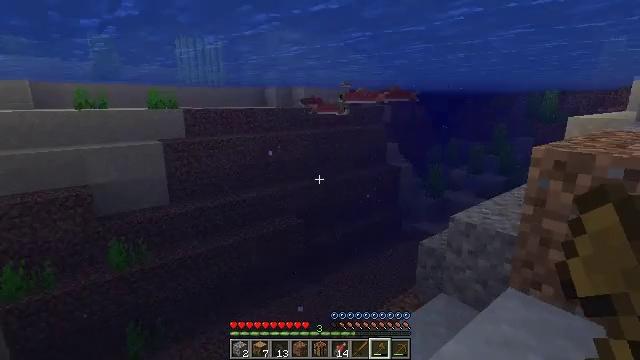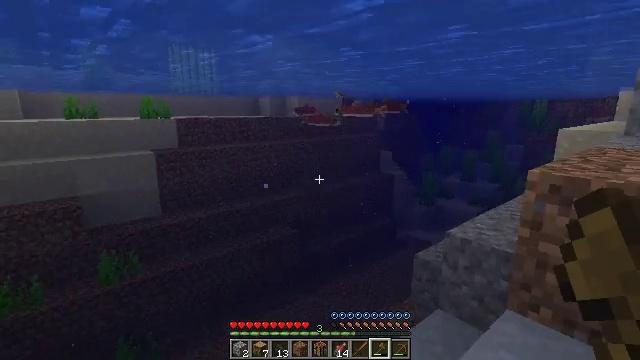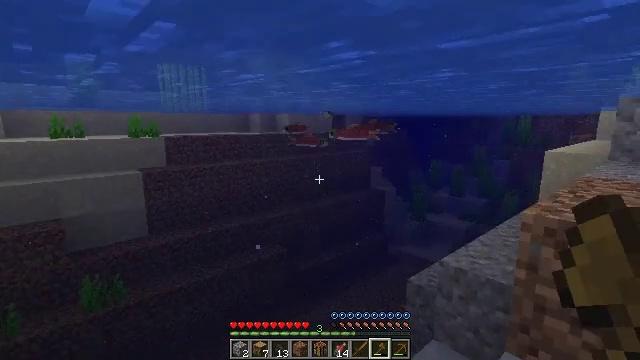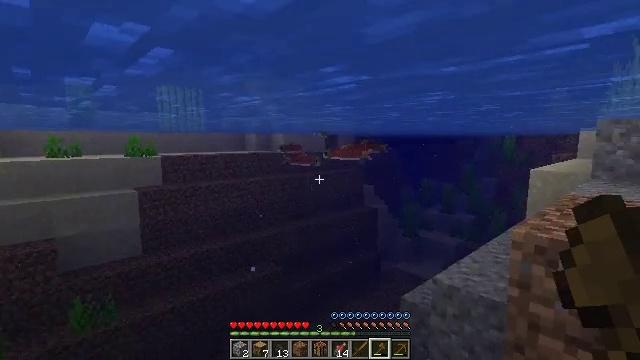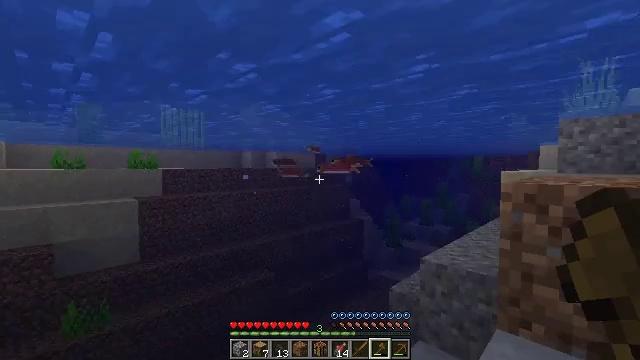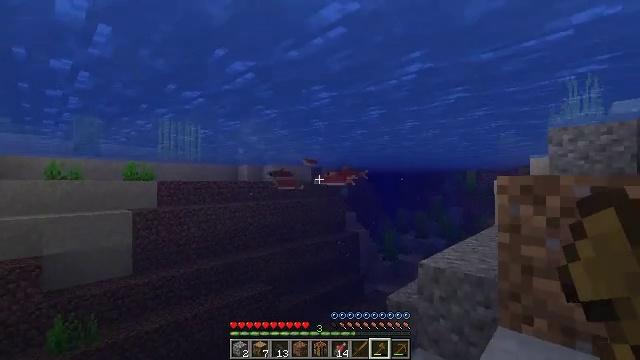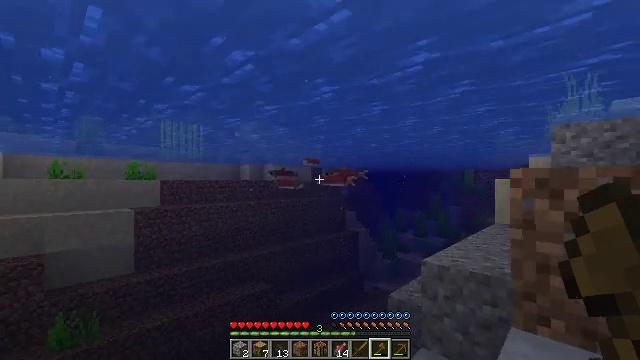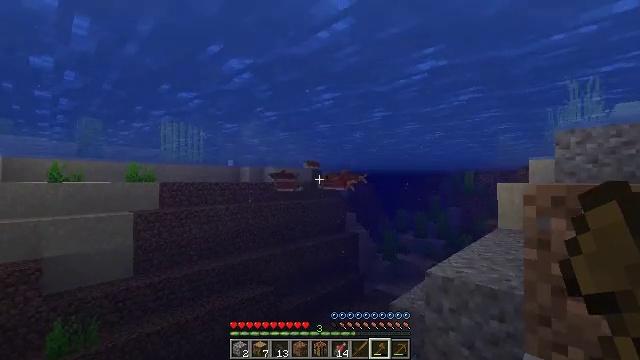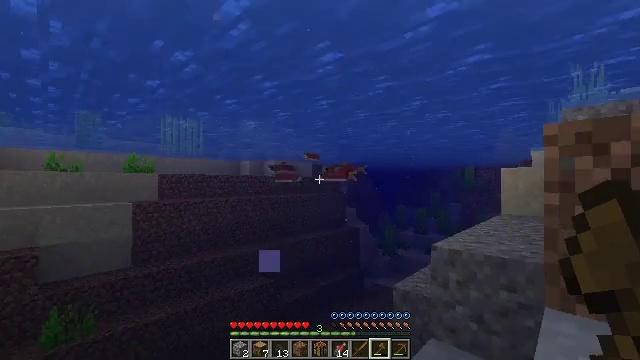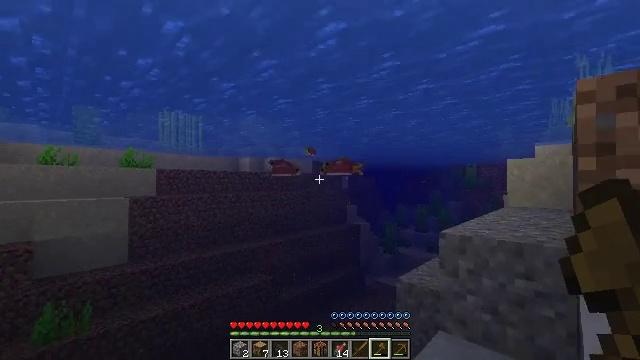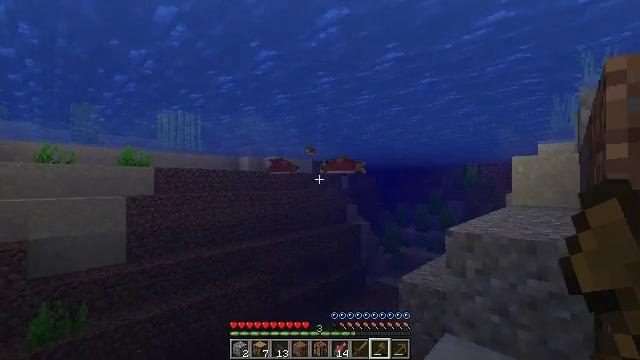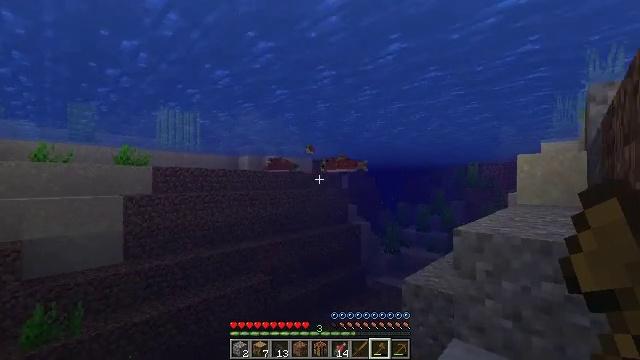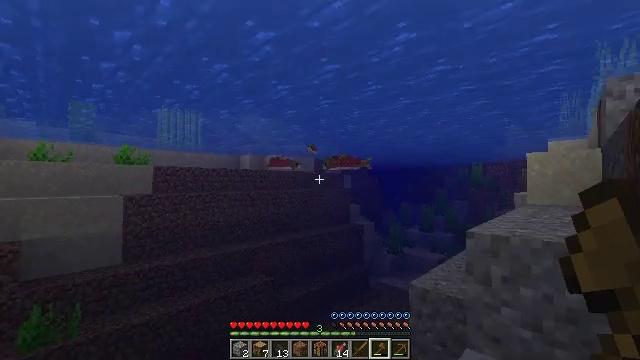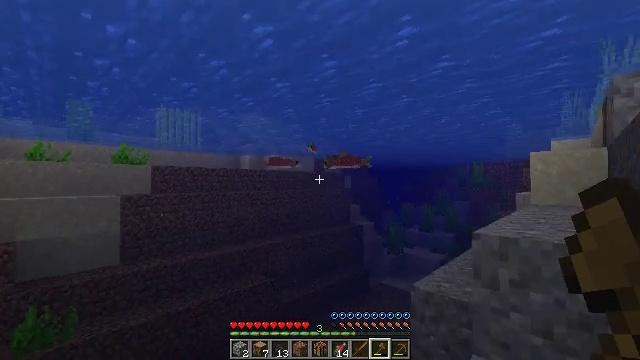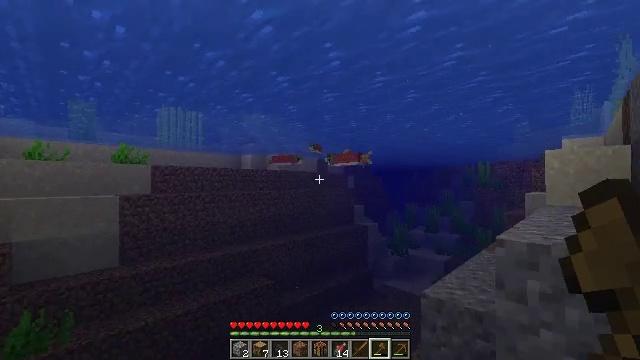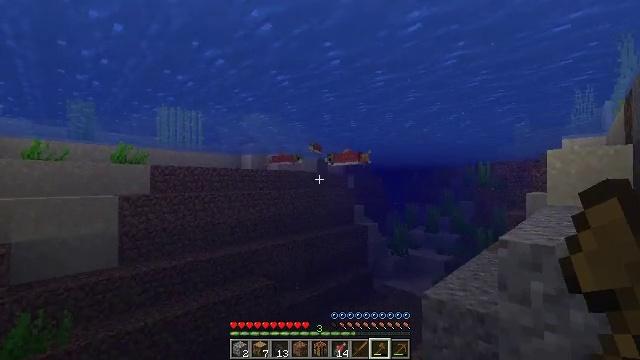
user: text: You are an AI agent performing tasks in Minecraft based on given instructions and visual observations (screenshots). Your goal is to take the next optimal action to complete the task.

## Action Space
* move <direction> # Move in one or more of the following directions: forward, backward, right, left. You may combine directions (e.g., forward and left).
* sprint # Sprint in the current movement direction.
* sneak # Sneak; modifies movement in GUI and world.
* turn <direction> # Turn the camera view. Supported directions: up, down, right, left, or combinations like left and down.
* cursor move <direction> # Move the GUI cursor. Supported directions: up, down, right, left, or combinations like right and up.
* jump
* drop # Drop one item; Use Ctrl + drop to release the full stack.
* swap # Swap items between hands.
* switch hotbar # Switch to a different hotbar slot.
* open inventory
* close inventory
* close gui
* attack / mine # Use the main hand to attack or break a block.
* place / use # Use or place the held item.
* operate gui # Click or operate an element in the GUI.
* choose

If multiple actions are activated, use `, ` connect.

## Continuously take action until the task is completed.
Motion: motion action
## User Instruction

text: Fish and kill the salmon.
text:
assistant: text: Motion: move forward, turn right and up
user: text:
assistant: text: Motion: move forward, sprint, turn right and up
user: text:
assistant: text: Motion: move forward, sprint, turn right and up
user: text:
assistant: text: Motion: move forward, sprint, turn right and up
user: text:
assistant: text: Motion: move forward, sprint, turn up
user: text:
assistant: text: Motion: move forward
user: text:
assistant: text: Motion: move forward
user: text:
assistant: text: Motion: move forward
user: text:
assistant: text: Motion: move forward
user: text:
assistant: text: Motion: move forward
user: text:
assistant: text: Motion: move forward
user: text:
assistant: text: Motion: move forward
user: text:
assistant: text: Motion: move forward
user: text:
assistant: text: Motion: move forward
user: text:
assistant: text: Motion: move forward
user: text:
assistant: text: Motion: move forward
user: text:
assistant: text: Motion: move forward
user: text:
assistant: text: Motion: move forward
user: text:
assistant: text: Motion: move forward, turn up
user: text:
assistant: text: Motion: move forward, turn up
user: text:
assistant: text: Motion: move forward
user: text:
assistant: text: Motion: move forward
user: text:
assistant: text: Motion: move forward
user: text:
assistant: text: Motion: move forward
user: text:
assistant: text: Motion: move forward
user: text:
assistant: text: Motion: move forward
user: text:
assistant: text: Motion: move forward
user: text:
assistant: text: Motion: move forward
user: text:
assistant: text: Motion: move forward
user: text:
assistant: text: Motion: move forward